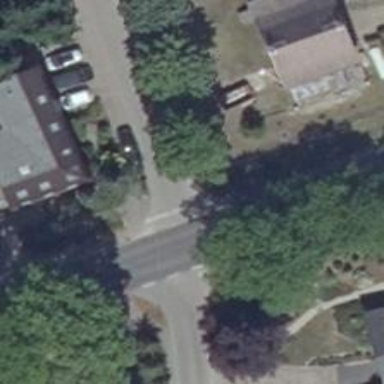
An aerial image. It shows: Road with "give way" sign.